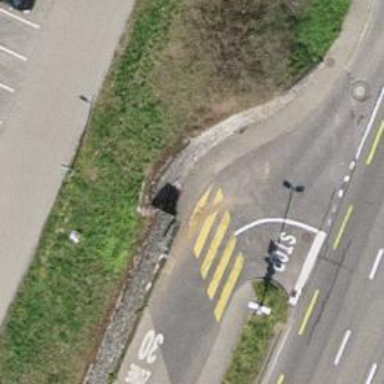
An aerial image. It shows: Zebra crossing on the road.